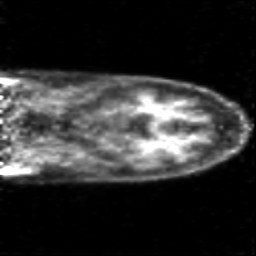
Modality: PET
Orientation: coronal
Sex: male
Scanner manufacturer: siemens